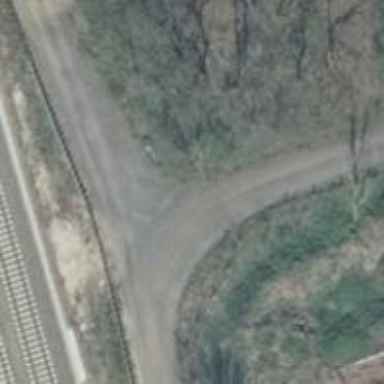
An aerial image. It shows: Gravel track with grade2 tracktype.